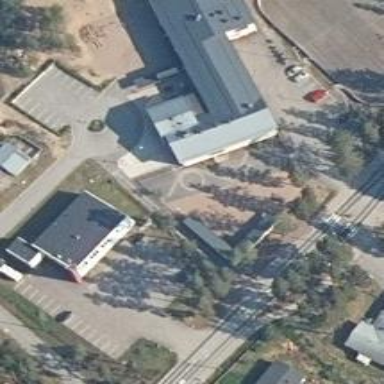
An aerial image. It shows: School.